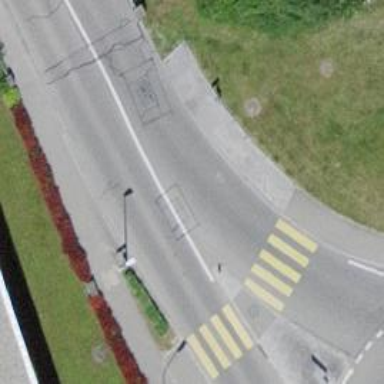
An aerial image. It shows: Bus stop with platform for public transport.